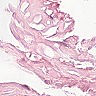
Metastatic tissue present: no